Question: I'm using a datepicker in my mvc3 application. the problem is that the controls below it are visable when it expands. this only happens in IE 8 which is being loading in a powerbuilder application. It works fine in IE9, FF8, and opera11.

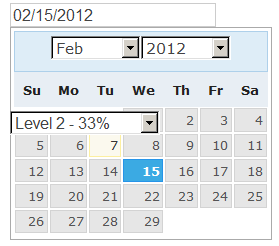
Answer: <URL> talks about the registry key FEATURE_USE_WINDOWEDSELECTCONTROL affecting how a web browser control behaves in a PowerBuilder window. I haven't tested anything, but is relevant based on the name of the key, even though your issue is visual and the referenced question talks about a crash.